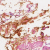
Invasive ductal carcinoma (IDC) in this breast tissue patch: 0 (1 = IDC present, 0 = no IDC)